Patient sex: M
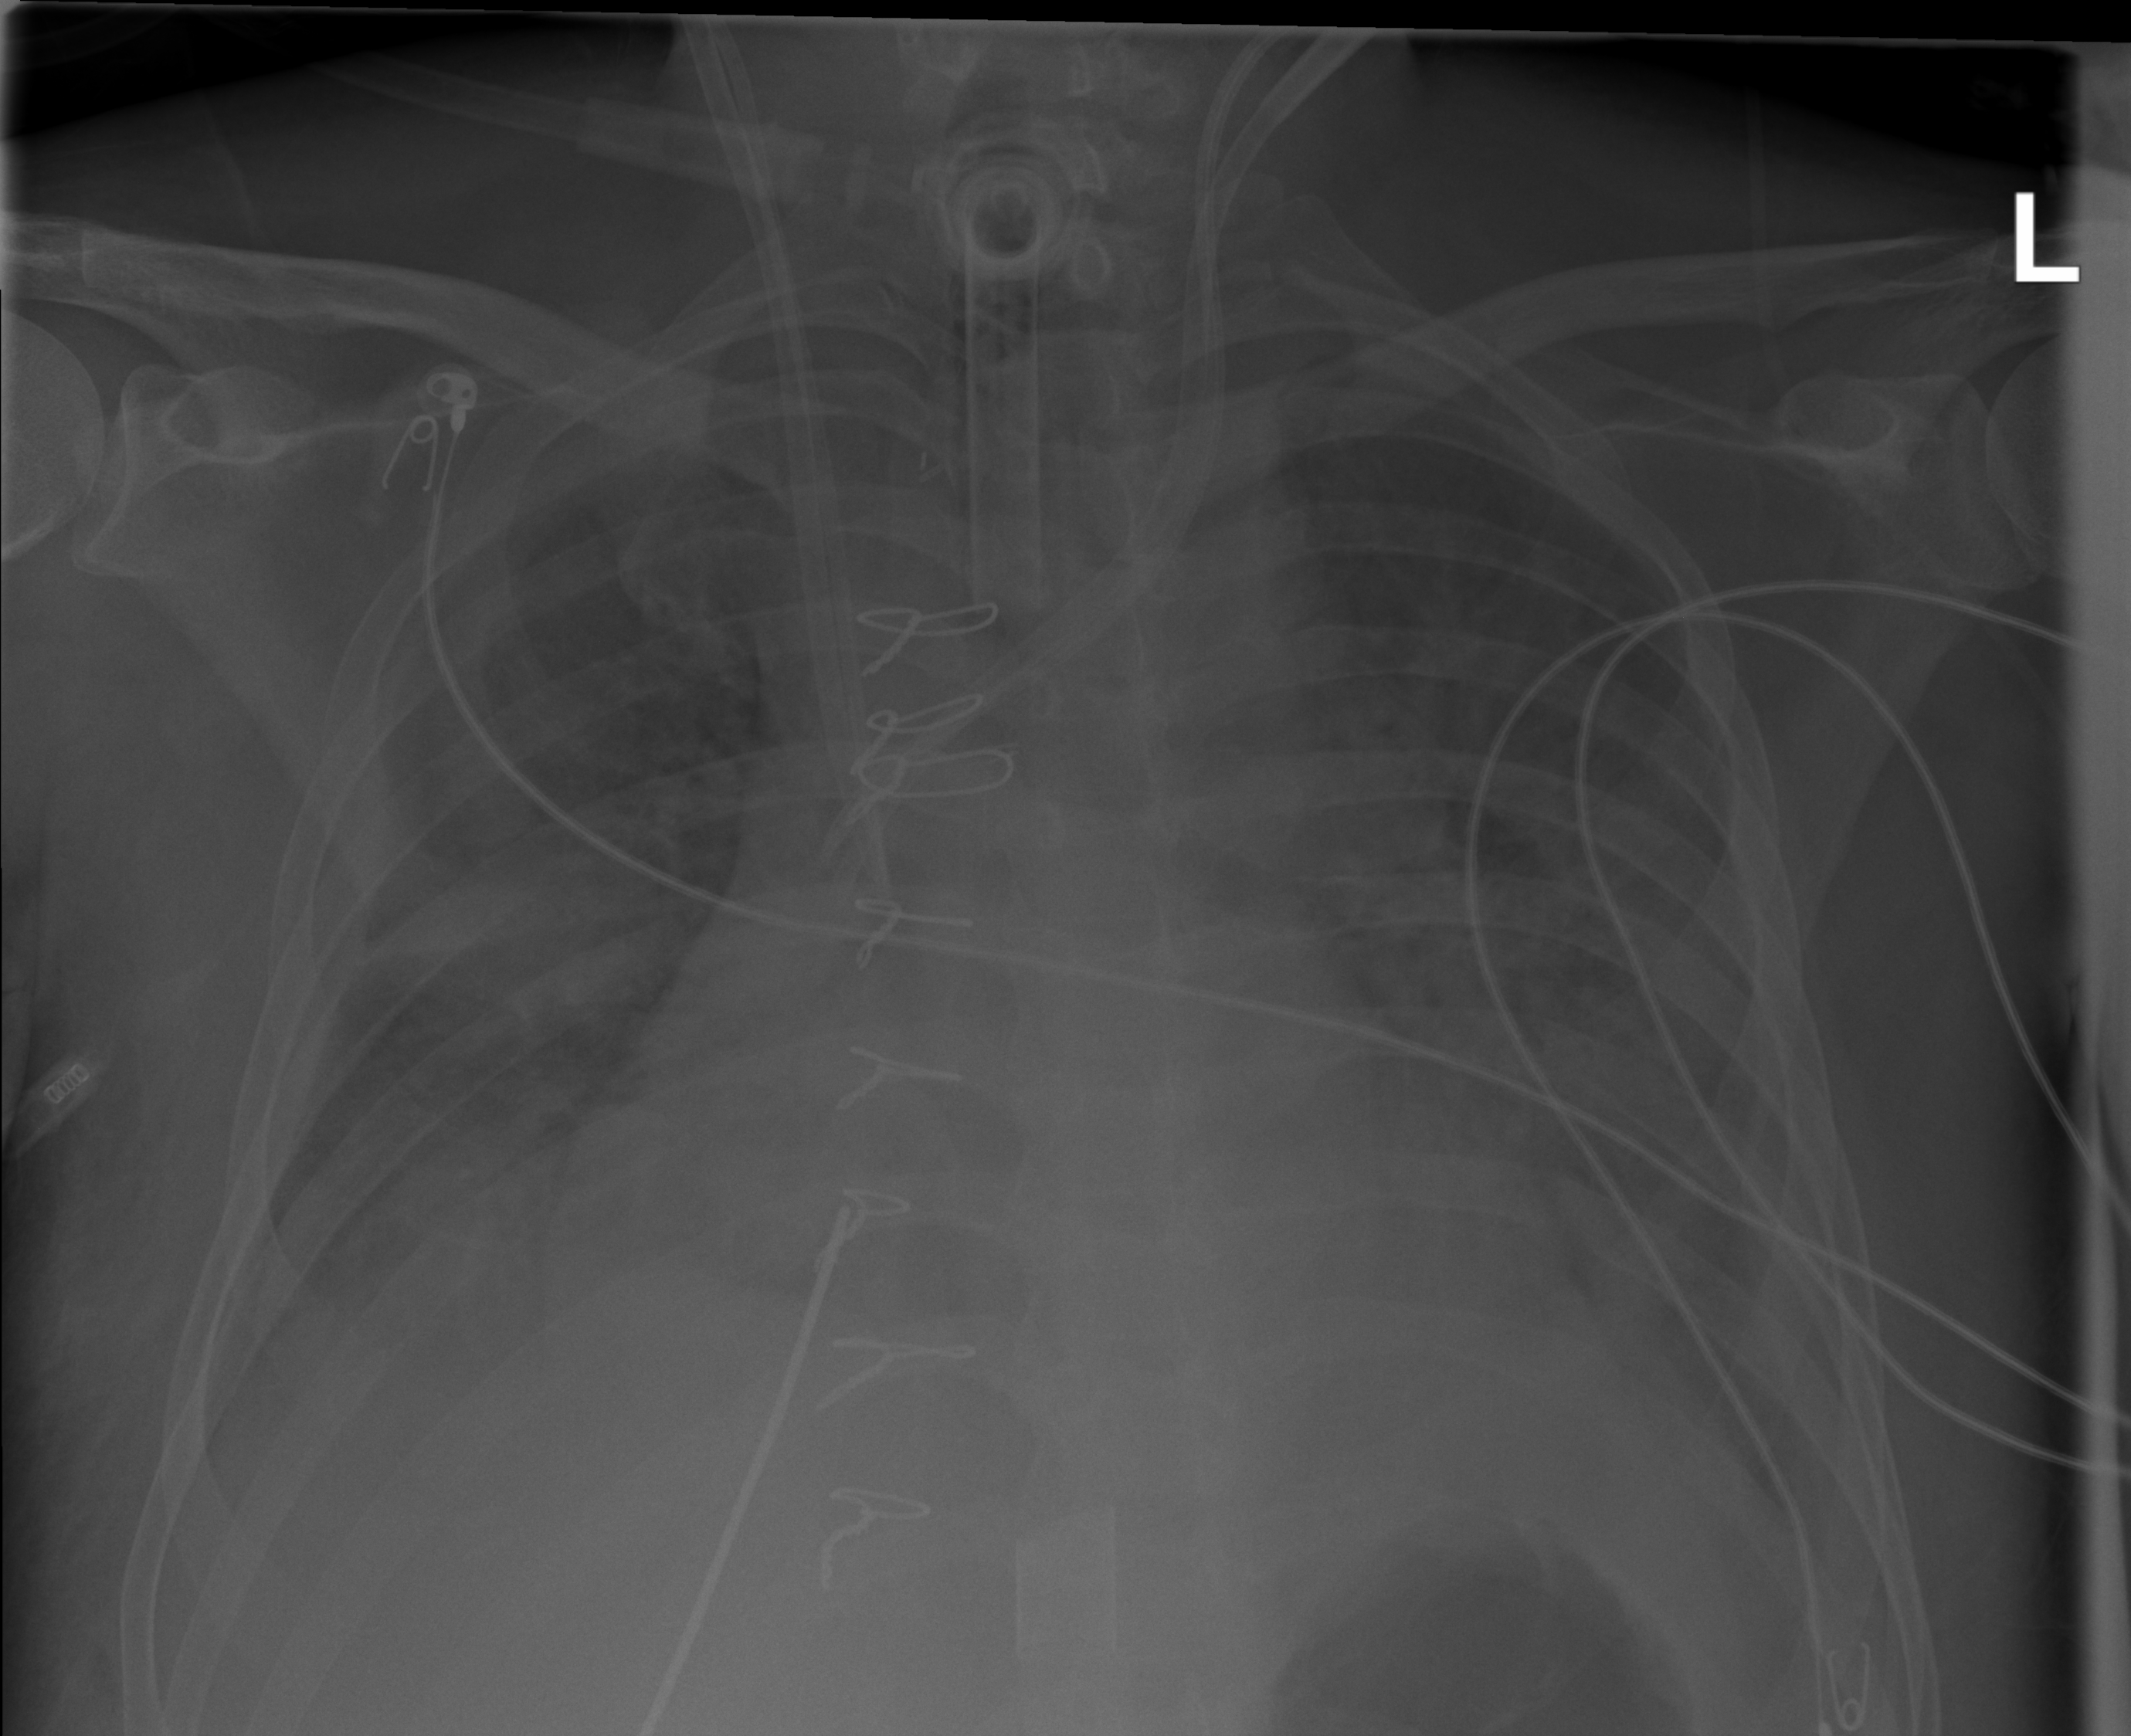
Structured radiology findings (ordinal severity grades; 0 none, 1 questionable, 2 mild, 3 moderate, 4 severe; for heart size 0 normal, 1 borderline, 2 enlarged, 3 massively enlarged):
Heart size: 2
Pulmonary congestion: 3
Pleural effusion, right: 3
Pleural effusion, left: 2
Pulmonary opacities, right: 4
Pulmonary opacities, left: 4
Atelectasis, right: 2
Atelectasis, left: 2